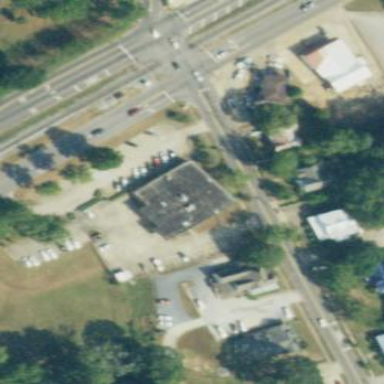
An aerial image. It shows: Building serving as post office.